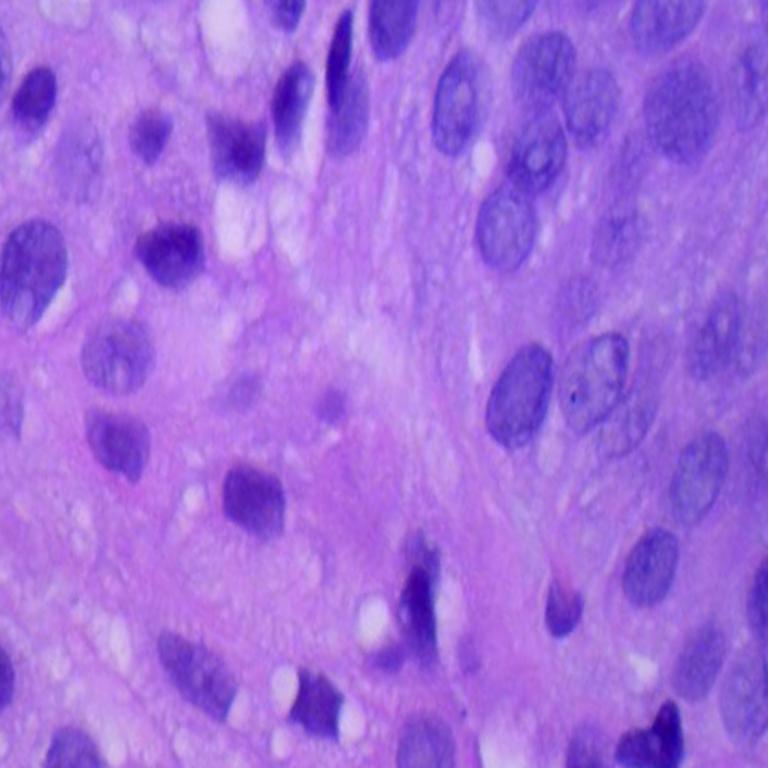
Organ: lung
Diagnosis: squamous carcinomas